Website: apple
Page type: payment
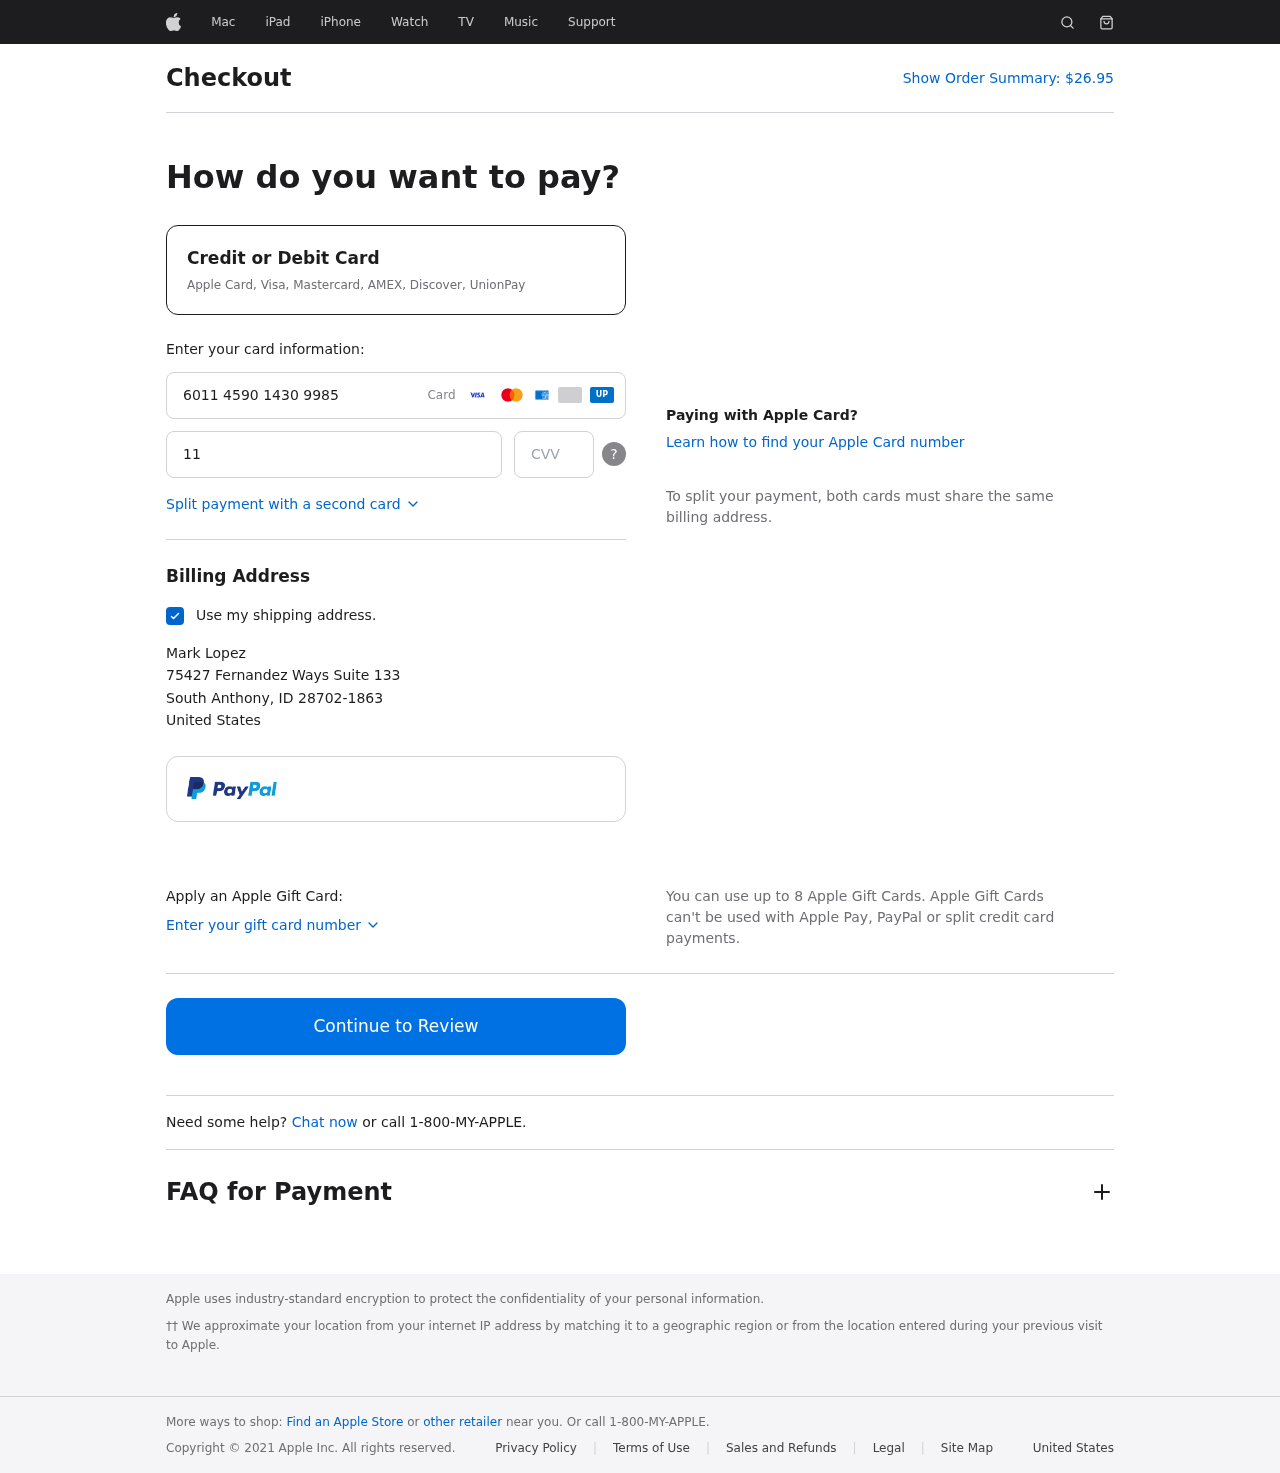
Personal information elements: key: PII_CARD_CVV
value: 368
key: PII_CARD_EXPIRY
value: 11/30
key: PII_CARD_NUMBER
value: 6011 4590 1430 9985
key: PII_CITY
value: South Anthony
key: PII_COUNTRY
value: United States
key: PII_FULLNAME
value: Mark Lopez
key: PII_POSTCODE_FULL
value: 28702-1863
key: PII_STATE_ABBR
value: ID
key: PII_STREET
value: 75427 Fernandez Ways Suite 133
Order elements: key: ORDER_TOTAL
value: $26.95